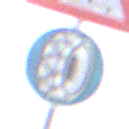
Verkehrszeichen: SchneekettenVorgeschrieben
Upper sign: SchleuderOderRutschgefahr
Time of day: Midday
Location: Outdoor (Nature)
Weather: PartlyCloudy
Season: NotSpecified
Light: Natural